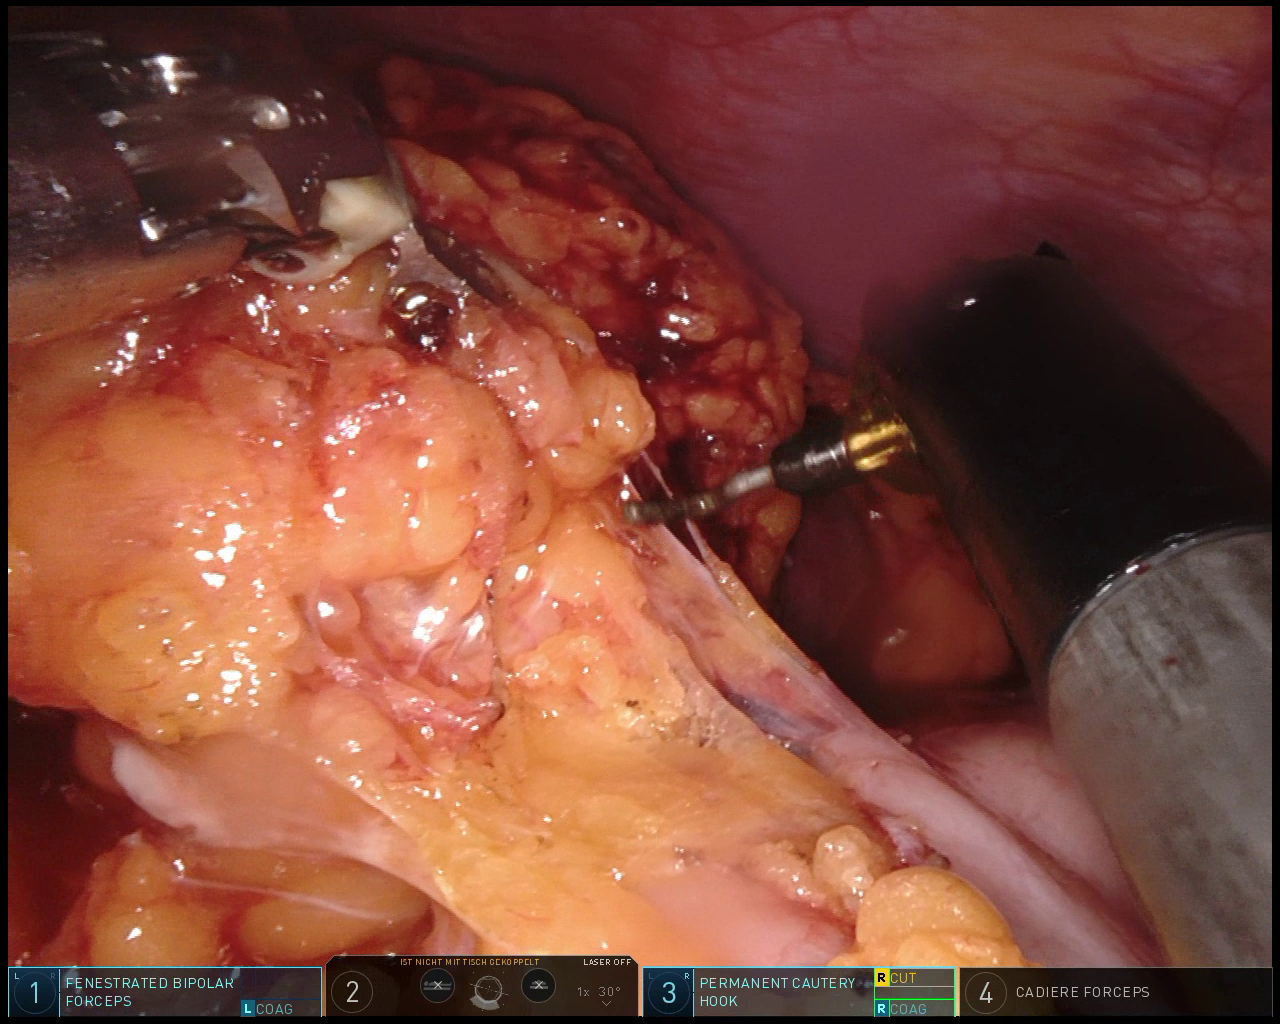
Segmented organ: spleen
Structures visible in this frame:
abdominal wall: yes
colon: yes
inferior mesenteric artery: no
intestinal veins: no
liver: no
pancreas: no
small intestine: no
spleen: yes
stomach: no
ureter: no
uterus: no
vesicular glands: no